Question: What I want is, I want to apply colors to the mesh linearly. It could be from Vertex[0] to Vertex[n] or from -Min.x to Max.x. The Min.x should have dark red color then with the increment of vertices position, the red color should transform into green then again increment and end with blue.
The second option could be, if I specify any random Vertex[any] and start color mapping from that vertex, then the color map should be transform into RGB with the incremental order.
You can call it Color Map from XYZ to RGB. How can I do this ? Any idea ?
First how can I transform XYZ into RGB, then how can I make color map or gradient or whatever u can say it.
The attached figure can give you an idea. In this figure, the the normalized vertices X=R, Y=G, Z=B are rendered as colors. Its just a test.
Give me an idea how can I make it perfect linear map.

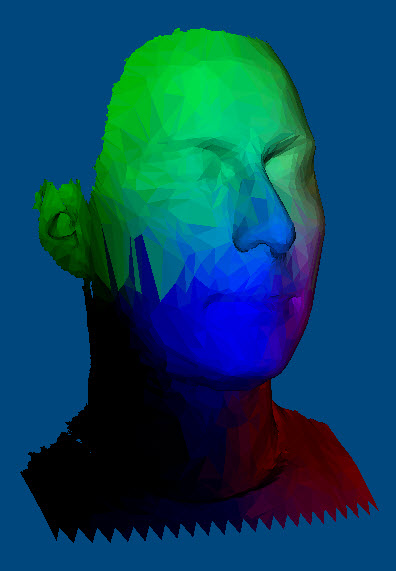
Answer: First off, you must choose a range to map color values from since the RGB components are limited whilst you may have a huge mesh. Consider using the bounding box of your mesh. Given 'p1' and 'p2' are the min and max corners of your box, respectively, such mapping could be:
'''
color[i] = 255 * (position[i] - p1) / (p2 - p1);
'''
You can either perform this mapping in your vertex shader or with the CPU to get an array for the color attribute of your vertices, which you may use directly with OpenGL with smooth interpolation. Note that smooth interpolation should be enabled by default. With OpenGL 2.1, use 'glShadeModel (GL_SMOOTH)' to enable it.
If your mesh is UV mapped and you want your color mapping to get onto a texture, render your mesh using texture coordinates as position and then retrieve the rendered image using either 'glReadPixels()' or <URL>